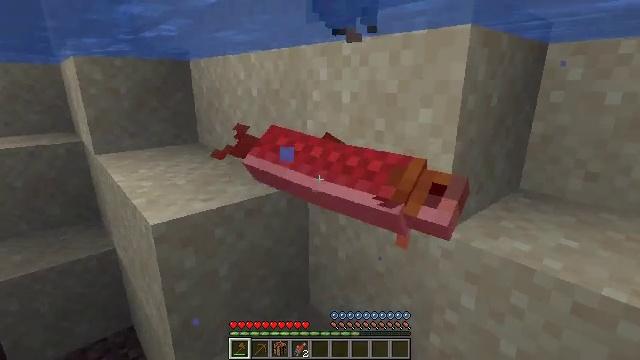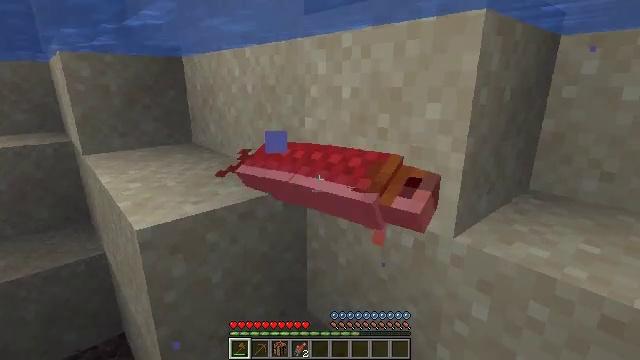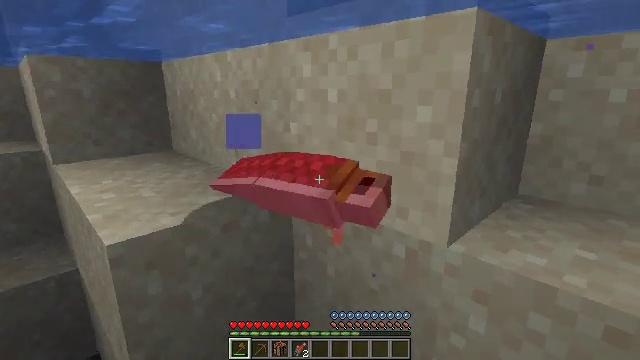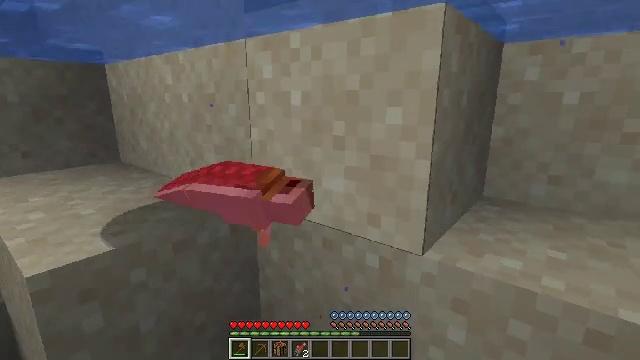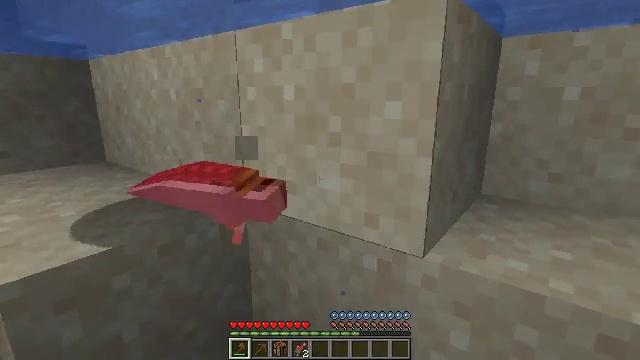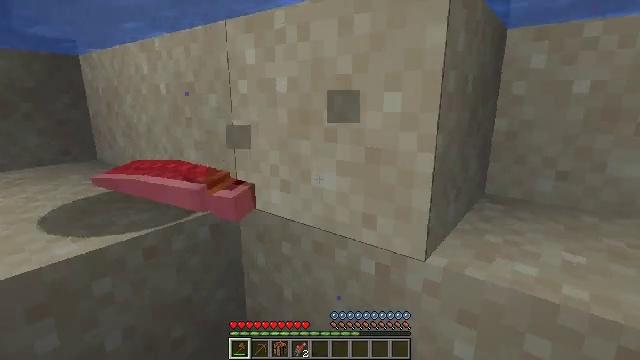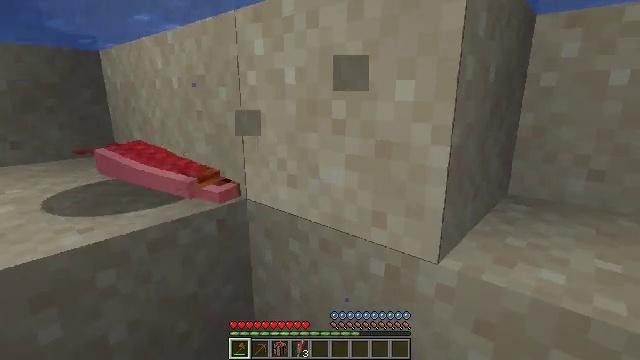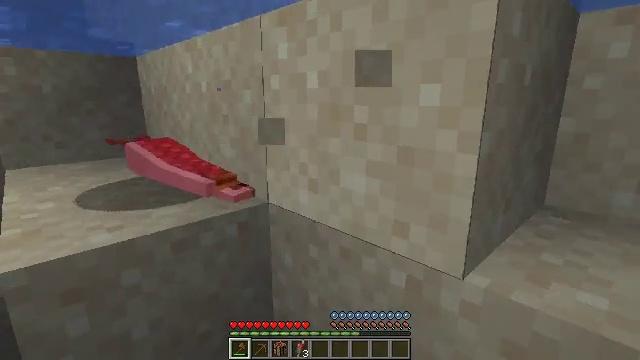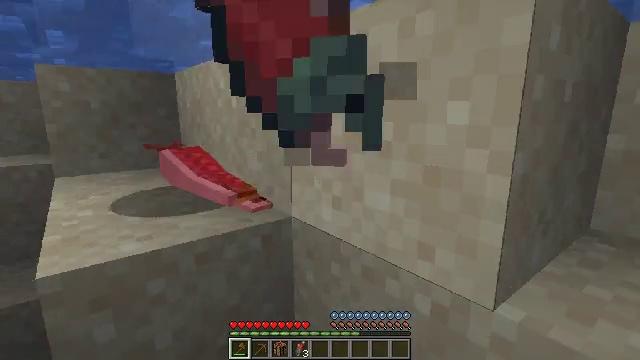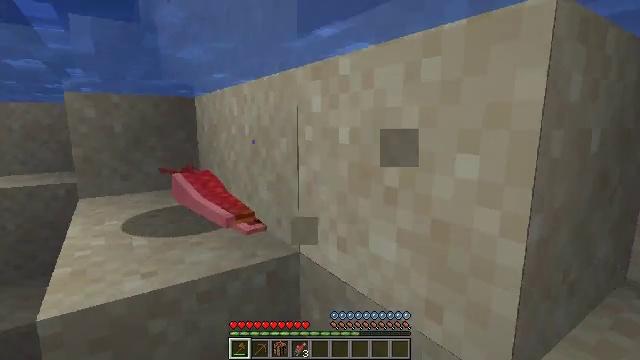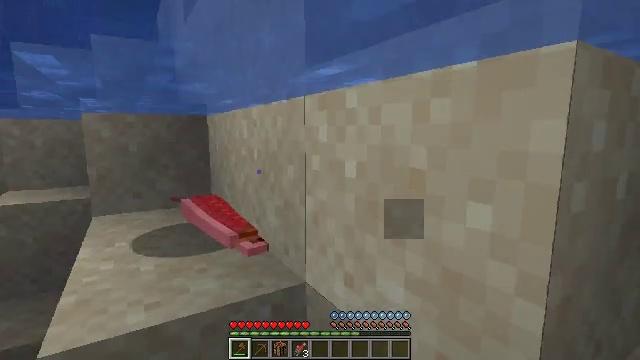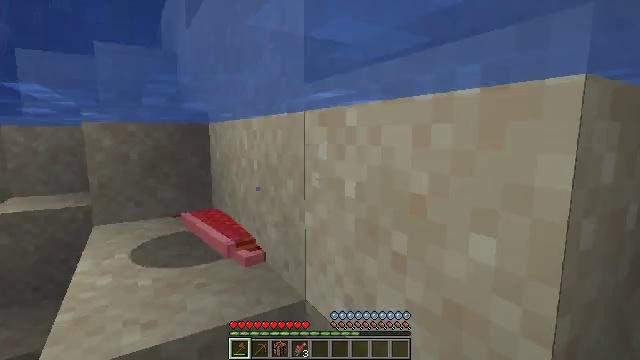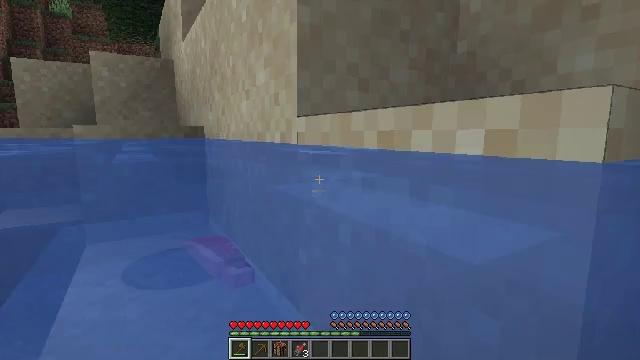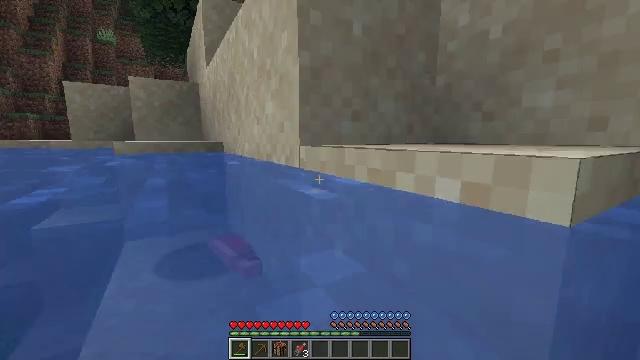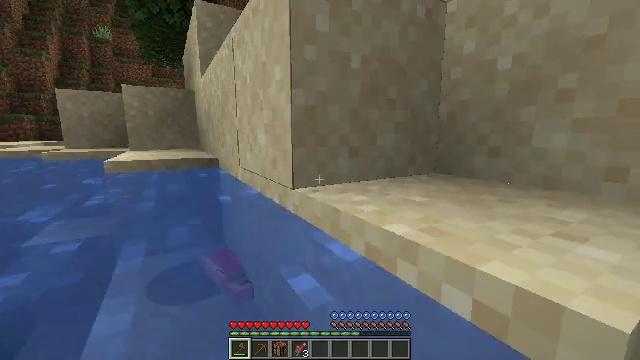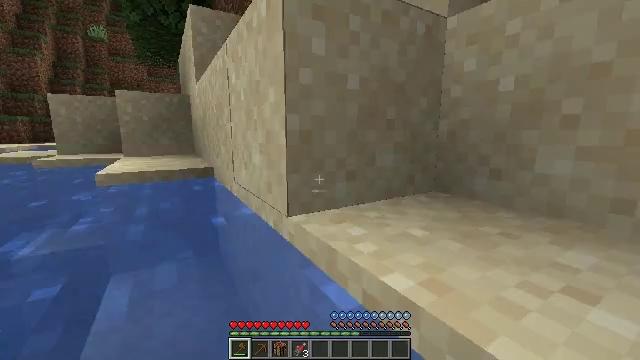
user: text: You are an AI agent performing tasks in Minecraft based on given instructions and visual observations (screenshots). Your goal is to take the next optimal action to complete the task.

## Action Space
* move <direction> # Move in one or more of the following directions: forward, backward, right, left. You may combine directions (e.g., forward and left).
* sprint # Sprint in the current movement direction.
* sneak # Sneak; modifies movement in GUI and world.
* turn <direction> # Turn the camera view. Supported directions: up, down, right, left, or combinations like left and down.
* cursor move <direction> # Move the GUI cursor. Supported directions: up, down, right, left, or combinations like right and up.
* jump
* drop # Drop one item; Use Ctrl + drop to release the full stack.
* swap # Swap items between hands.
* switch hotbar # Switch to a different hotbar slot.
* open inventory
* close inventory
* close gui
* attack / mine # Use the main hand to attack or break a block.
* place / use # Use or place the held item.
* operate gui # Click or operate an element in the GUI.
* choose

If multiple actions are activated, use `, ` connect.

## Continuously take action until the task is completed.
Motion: motion action
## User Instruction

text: Hunt a salmon.
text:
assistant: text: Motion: move forward, attack / mine
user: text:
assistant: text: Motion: move forward, turn right and up, attack / mine
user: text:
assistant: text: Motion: move forward, turn right and up
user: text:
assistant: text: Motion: move forward, turn right, attack / mine
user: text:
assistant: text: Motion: move forward, attack / mine
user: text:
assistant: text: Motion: turn left
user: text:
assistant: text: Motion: move forward, turn left, jump
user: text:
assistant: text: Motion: move forward, turn left and up, jump
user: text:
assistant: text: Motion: move forward, turn left and up, jump
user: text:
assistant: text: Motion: move forward, turn left and up, jump
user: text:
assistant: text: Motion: move forward, jump
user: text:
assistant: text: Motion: move forward, jump
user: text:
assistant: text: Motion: move forward, jump
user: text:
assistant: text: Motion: move forward, jump
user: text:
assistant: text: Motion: move forward, jump
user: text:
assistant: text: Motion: move forward, jump
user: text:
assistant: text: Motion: move forward, jump
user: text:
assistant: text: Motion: move forward, jump
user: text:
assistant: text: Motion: move forward, jump
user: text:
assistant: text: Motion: move forward, sprint, turn left, jump
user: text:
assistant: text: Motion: move forward, sprint, turn left, jump
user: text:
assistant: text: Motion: move forward, sprint, turn left, jump
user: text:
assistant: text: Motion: move forward, sprint, turn left, jump
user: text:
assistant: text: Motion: move forward, sprint, turn left
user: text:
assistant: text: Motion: move forward, sprint, turn left
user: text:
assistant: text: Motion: move forward, sprint, turn left
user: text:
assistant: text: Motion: move forward, sprint, turn left
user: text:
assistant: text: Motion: move forward, sprint, turn left
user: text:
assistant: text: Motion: move forward, sprint, turn left
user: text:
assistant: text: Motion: move forward, sprint, turn left